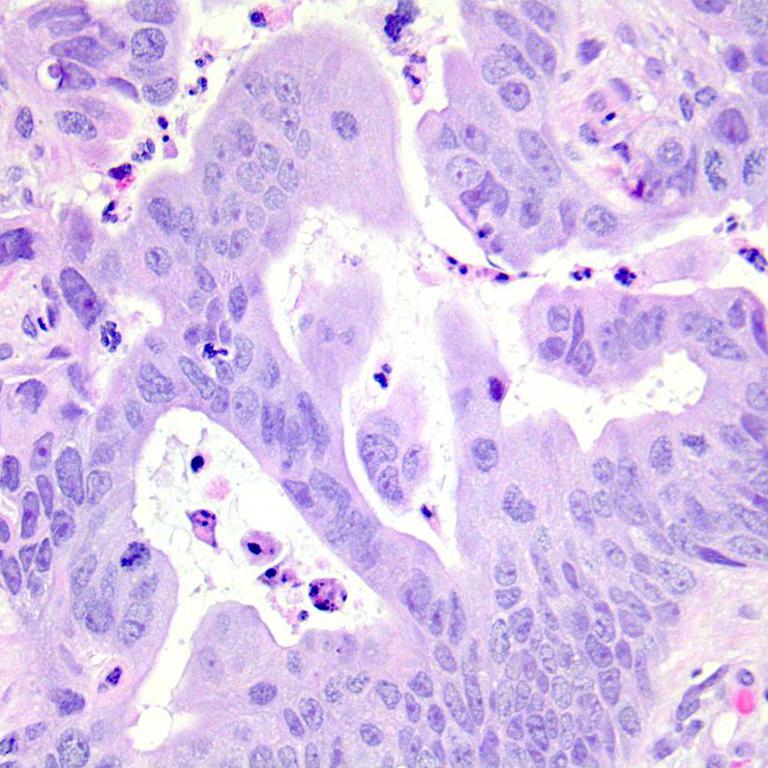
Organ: colon
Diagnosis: adenocarcinomas